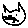
Label: cat